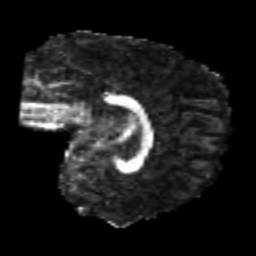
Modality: FA
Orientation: sagittal
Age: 22
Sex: female
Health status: healthy
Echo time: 0.074 s